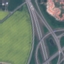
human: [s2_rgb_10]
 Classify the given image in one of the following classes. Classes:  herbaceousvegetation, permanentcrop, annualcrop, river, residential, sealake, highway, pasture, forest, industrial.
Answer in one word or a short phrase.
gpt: Highway